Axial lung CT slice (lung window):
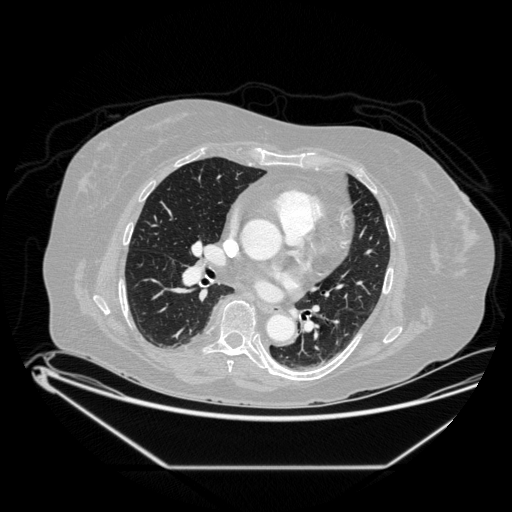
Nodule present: no